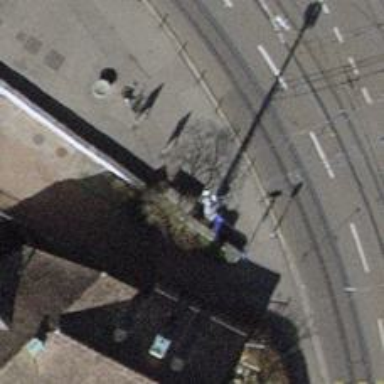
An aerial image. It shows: Power utility street cabinet.